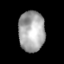
Tissue: lung
Cell type: Epithelial cells
Senescence score: 0.2066
Nuclear area (px): 1038
Mean DAPI intensity: 168.425